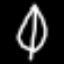
Label: leaf